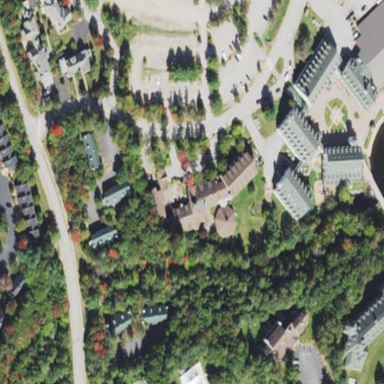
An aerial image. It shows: Hotel building.